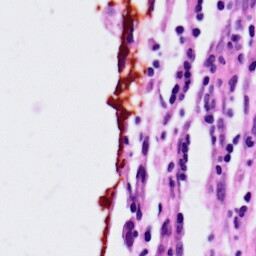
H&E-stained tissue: Lung